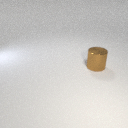
large brown metal cylinder